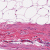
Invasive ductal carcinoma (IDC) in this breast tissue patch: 0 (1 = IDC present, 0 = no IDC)